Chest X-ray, PA view. Patient: 13 years old, sex F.
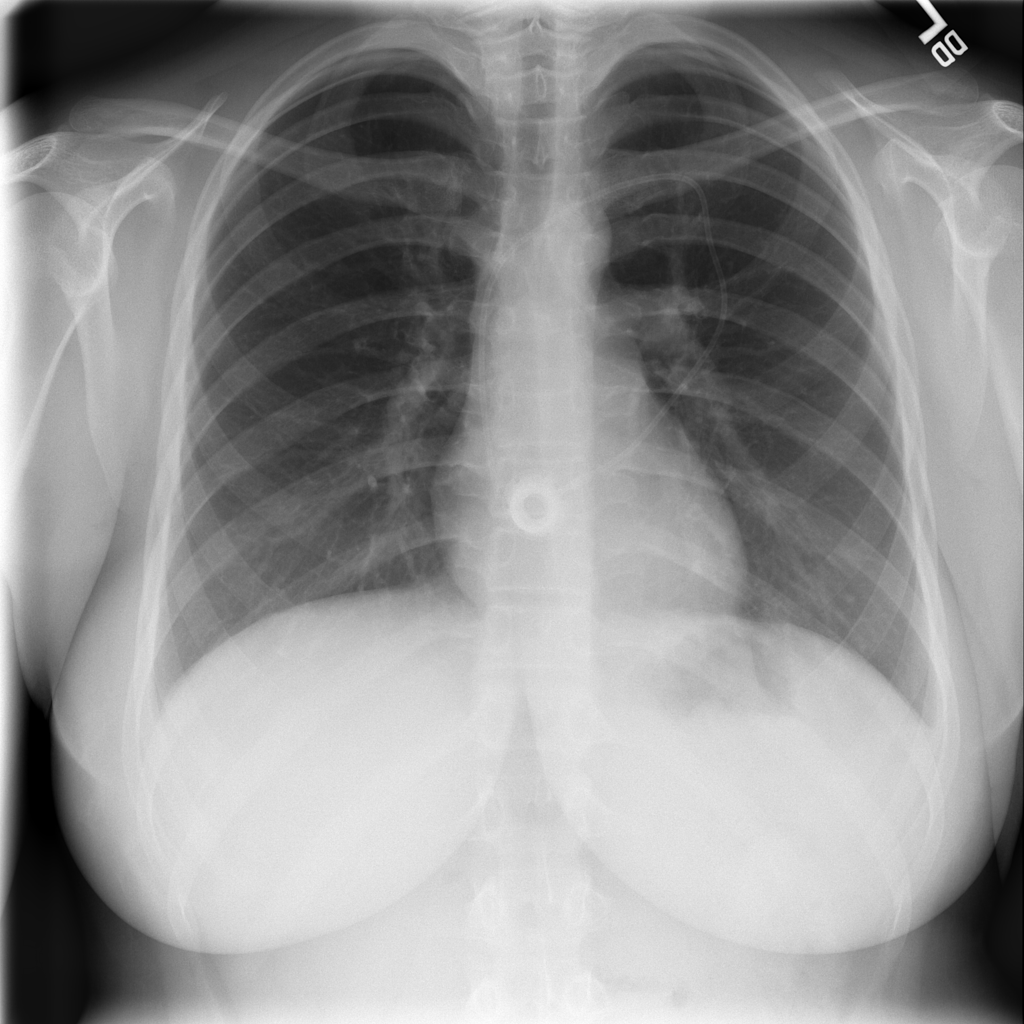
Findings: No Finding